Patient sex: M
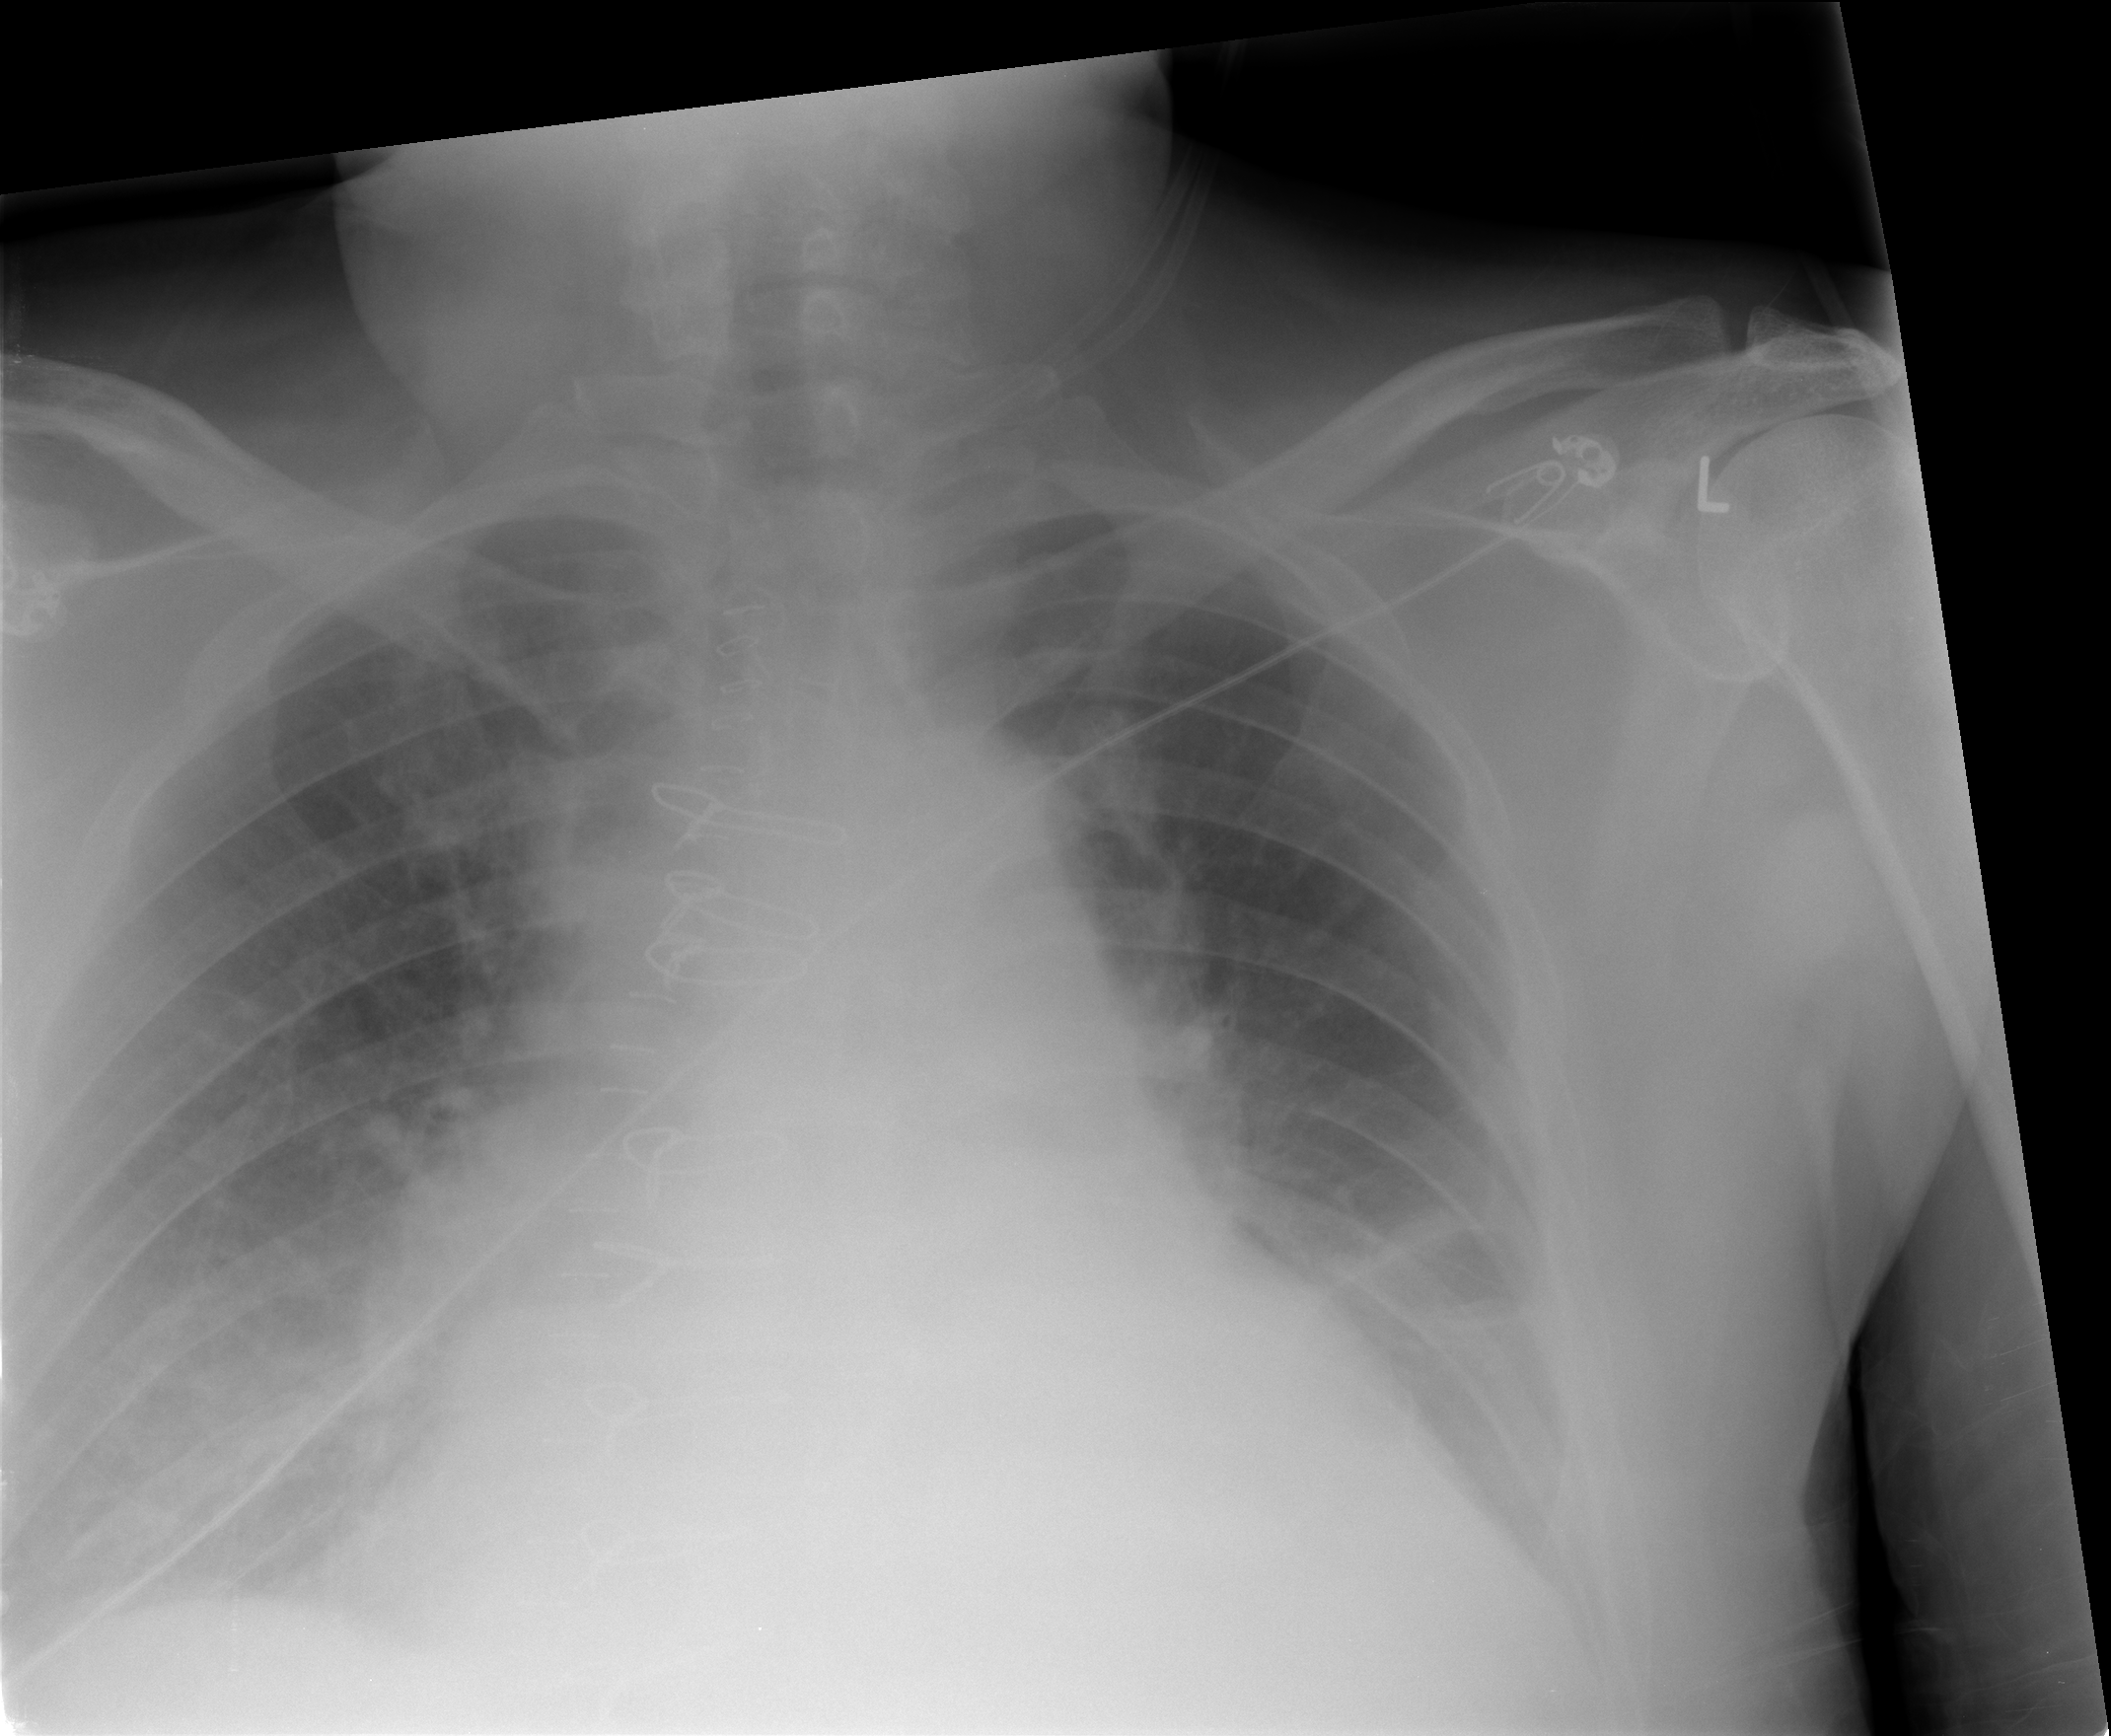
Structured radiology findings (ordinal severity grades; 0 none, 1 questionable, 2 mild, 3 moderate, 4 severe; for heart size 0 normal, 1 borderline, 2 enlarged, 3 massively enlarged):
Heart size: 3
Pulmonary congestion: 2
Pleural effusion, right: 2
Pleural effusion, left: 2
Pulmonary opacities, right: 0
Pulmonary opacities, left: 0
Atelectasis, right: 2
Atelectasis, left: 2